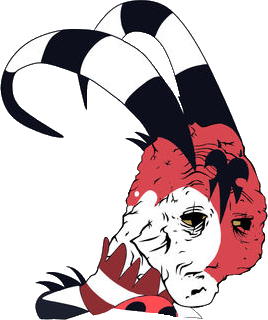
Label: 5_Yes_Honey